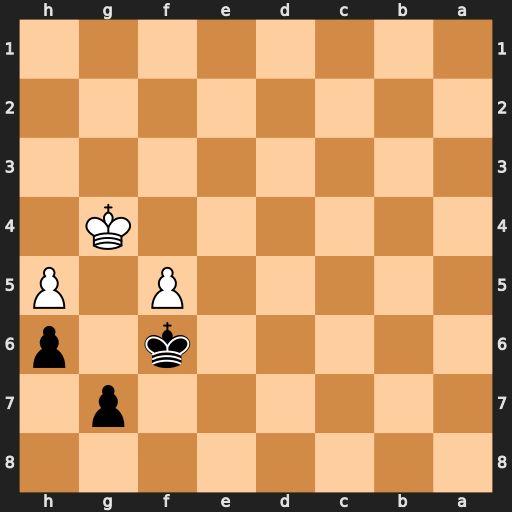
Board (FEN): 8/6p1/5k1p/5P1P/6K1/8/8/8
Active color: b
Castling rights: -
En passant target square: -
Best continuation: Ke5 f6 gxf6